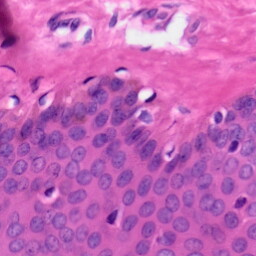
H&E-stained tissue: Skin